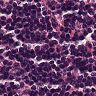
Metastatic tissue present: no